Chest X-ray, PA view. Patient: 49 years old, sex M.
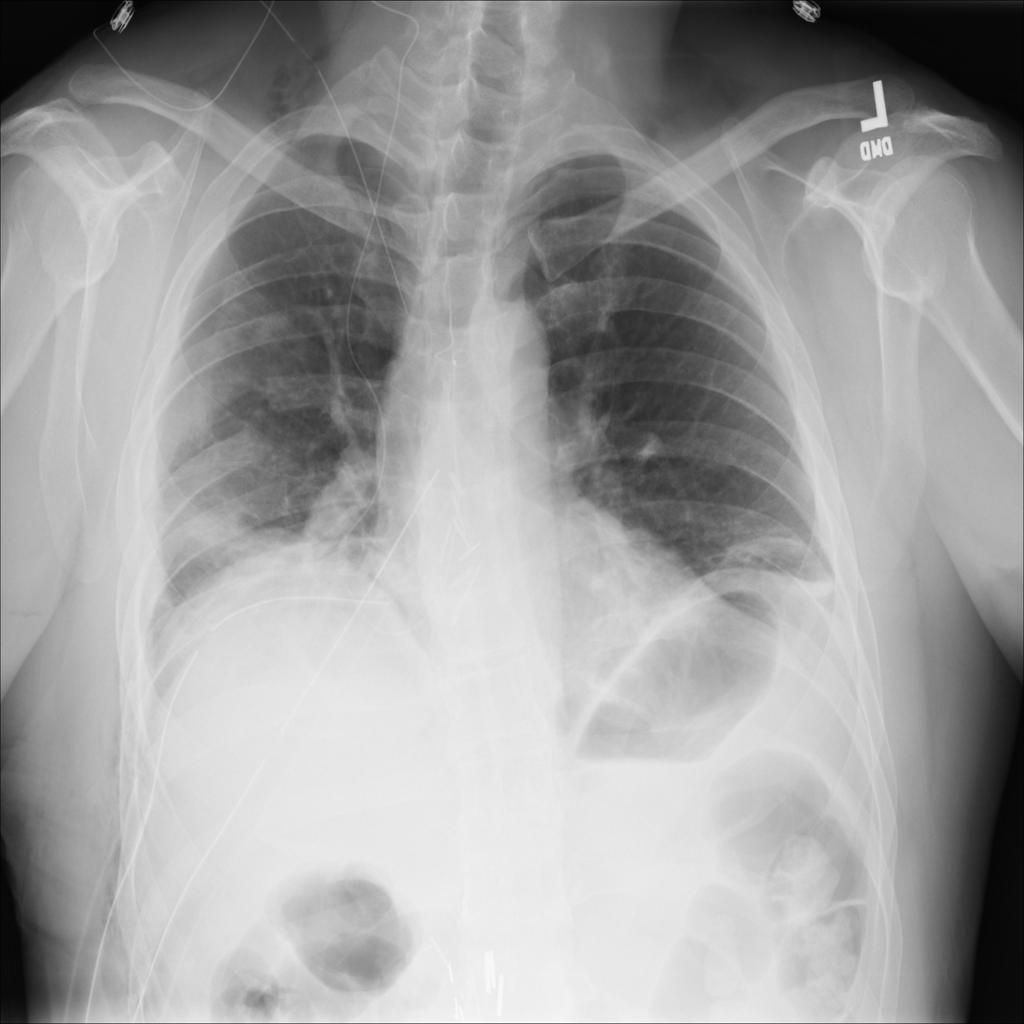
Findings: Emphysema, Infiltration, Mass